Question: In amCharts Area Chart, is it possible to add Balloon for the Guides similar to below? The requirement is to show more information about vertical line when user hovers over it.

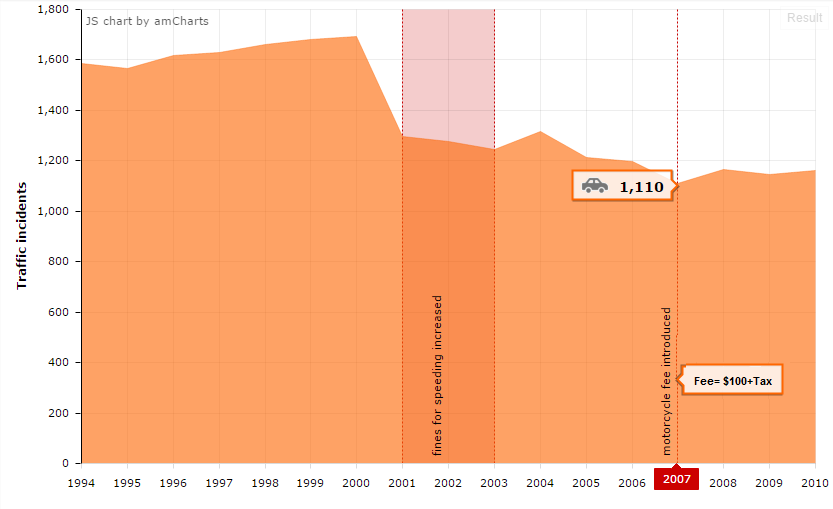
Answer: Yes, you can. You should add balloonText to the guide object, not like you did but like this:
'''
"guides": [{
category: "2001",
toCategory: "2003",
lineColor: "#CC0000",
lineAlpha: 1,
fillAlpha: 0.2,
fillColor: "#CC0000",
dashLength: 2,
inside: true,
labelRotation: 90,
label: "fines for speeding increased",
"balloonText": "<img src='http://www.amcharts.com/lib/3/images/car.png' style='vertical-align:bottom; margin-right: 10px; width:28px; height:21px;'><span style='font-size:14px; color:#000000;'><b>asaassssss</b></span>",
}, {
category: "2007",
lineColor: "#CC0000",
lineAlpha: 1,
dashLength: 2,
inside: true,
labelRotation: 90,
label: "motorcycle fee introduced"
}]
'''
<URL>